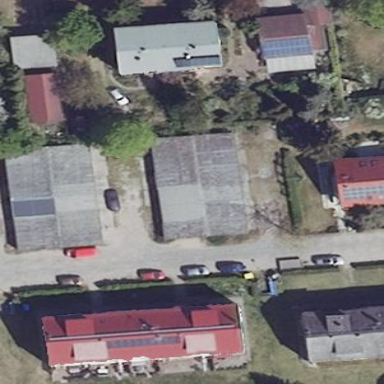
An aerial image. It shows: Group of garages.